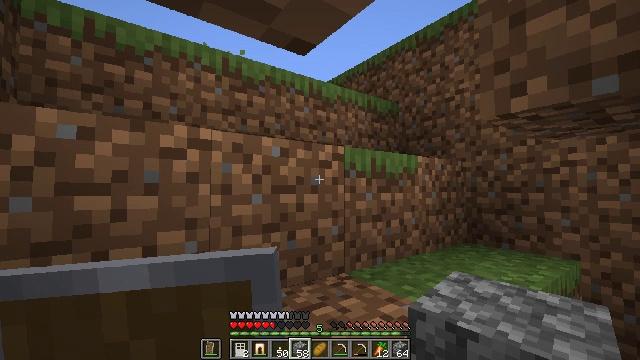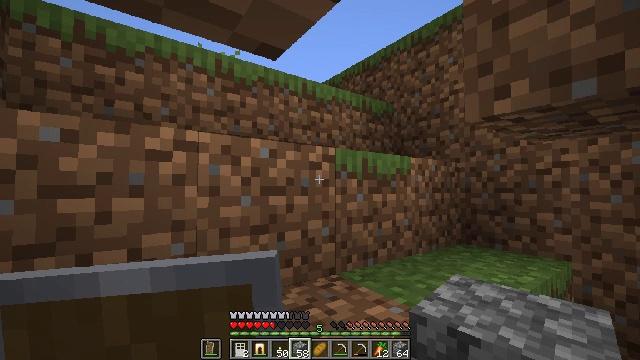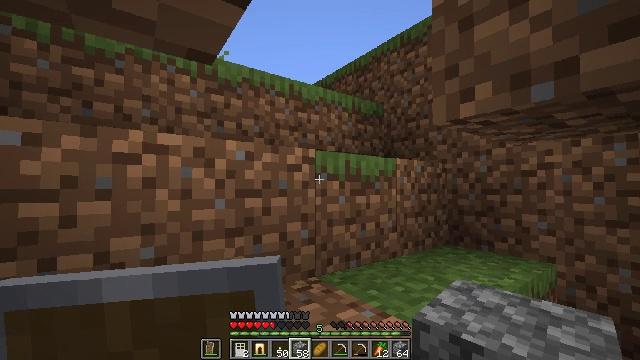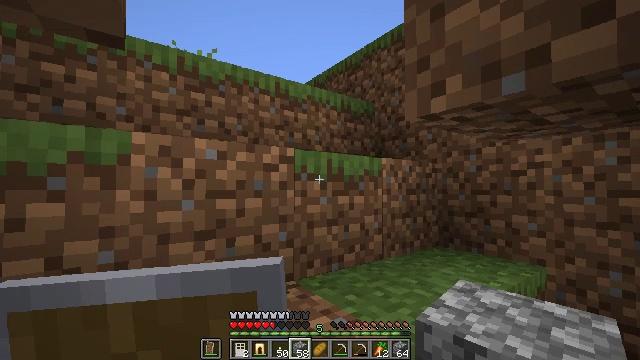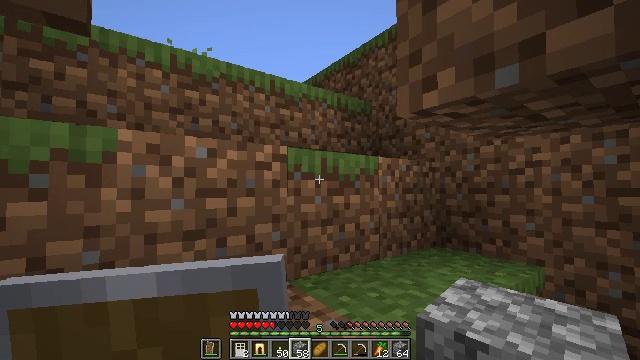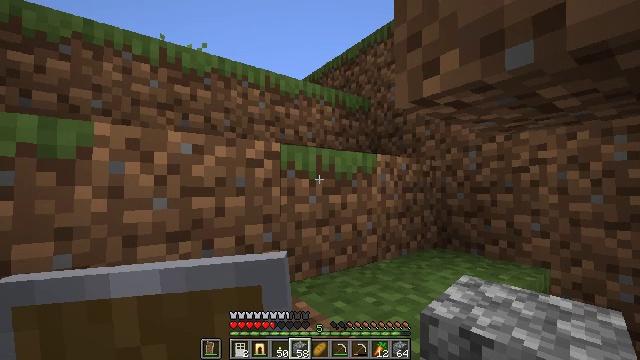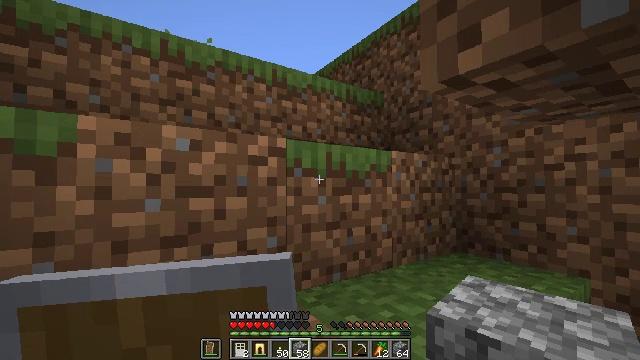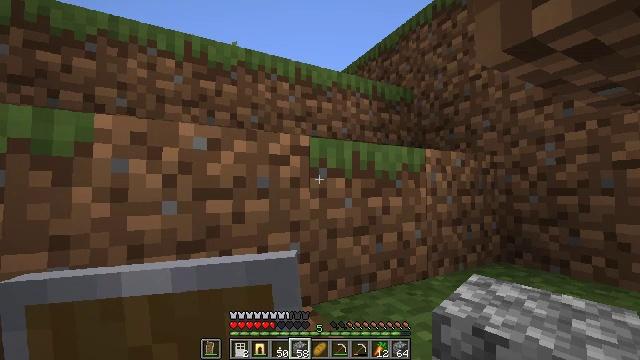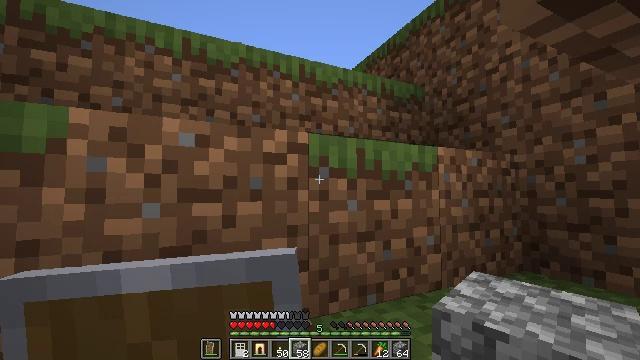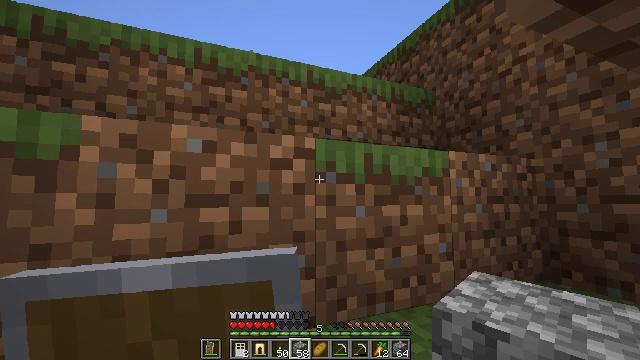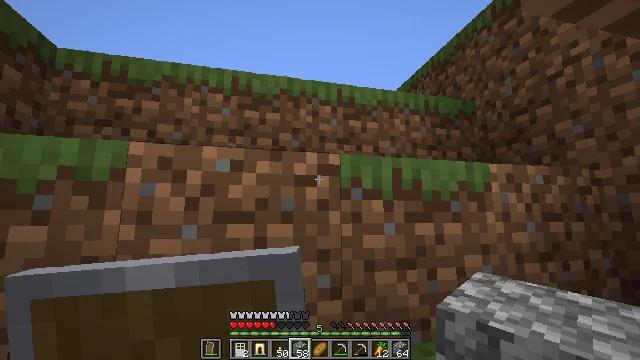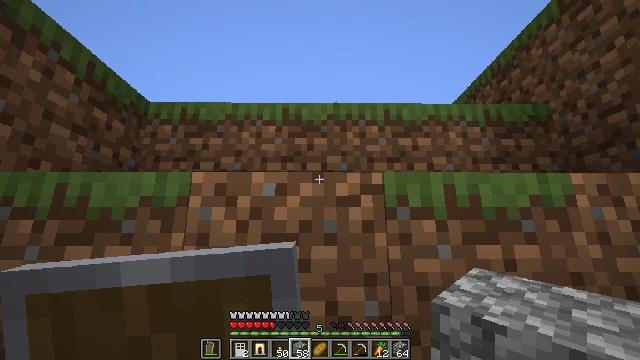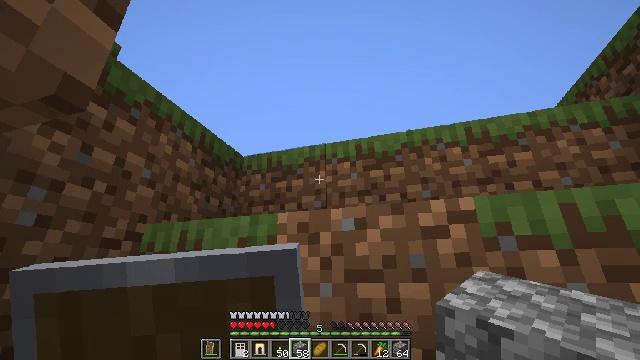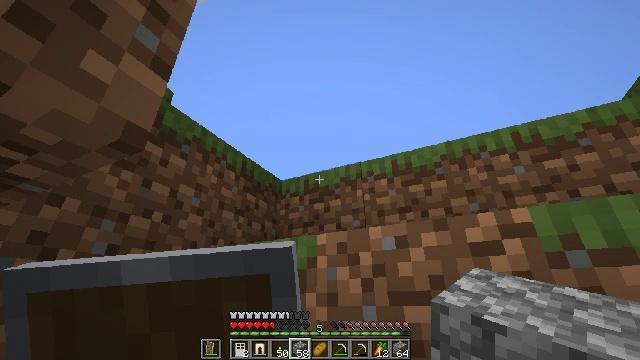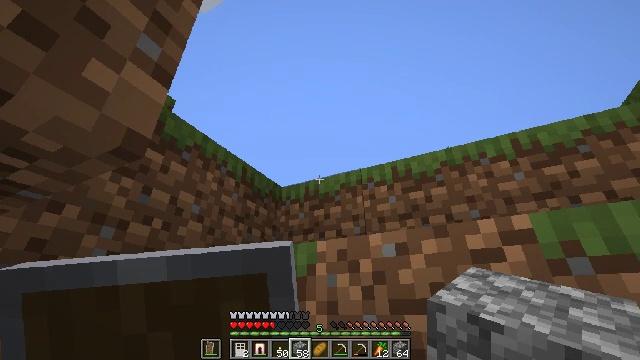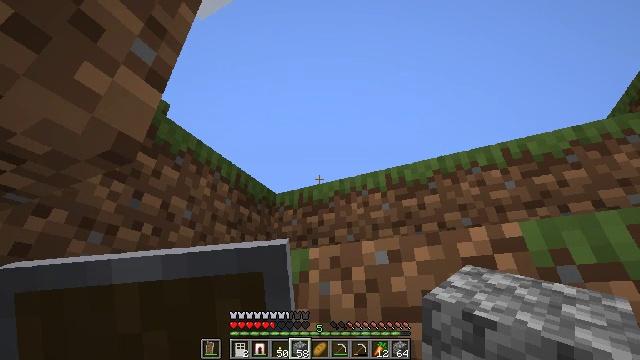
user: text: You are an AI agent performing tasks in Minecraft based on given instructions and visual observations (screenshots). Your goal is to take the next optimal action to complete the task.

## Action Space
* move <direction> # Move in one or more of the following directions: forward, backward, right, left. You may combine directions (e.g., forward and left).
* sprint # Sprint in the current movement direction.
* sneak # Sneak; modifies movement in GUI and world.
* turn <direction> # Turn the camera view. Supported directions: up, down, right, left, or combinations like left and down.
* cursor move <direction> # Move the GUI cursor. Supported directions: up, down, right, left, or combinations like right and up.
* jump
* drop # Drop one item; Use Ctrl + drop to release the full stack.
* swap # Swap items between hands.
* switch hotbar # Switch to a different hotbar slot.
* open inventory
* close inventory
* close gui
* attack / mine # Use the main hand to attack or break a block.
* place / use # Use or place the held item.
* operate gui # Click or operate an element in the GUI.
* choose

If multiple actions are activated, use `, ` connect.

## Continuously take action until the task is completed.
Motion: motion action
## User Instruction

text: Retrieve carrots by attacking the plant.
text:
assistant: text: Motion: move right
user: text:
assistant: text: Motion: move right
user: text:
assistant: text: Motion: no_op
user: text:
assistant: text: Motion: no_op
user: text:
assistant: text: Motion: move forward
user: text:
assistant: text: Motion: move forward, turn left
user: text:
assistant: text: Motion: move forward, turn left
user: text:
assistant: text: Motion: move forward, turn left
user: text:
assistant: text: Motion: move forward, turn left and up
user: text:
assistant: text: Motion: turn left and up
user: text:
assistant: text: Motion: turn left and up
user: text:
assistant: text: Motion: turn left and up
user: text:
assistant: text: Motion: turn left and up
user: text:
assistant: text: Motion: turn up
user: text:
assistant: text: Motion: turn right and up
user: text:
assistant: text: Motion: no_op
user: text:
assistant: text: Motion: no_op
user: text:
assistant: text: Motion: no_op
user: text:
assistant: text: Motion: no_op
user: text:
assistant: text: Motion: no_op
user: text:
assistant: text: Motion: turn right
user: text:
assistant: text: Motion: turn right
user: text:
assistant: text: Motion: turn right
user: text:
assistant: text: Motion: turn right
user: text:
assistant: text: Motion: turn right, jump
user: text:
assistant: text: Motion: jump
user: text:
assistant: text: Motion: jump
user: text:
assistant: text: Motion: jump
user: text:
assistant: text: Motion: jump
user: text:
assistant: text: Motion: turn left and down, jump